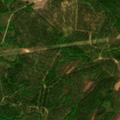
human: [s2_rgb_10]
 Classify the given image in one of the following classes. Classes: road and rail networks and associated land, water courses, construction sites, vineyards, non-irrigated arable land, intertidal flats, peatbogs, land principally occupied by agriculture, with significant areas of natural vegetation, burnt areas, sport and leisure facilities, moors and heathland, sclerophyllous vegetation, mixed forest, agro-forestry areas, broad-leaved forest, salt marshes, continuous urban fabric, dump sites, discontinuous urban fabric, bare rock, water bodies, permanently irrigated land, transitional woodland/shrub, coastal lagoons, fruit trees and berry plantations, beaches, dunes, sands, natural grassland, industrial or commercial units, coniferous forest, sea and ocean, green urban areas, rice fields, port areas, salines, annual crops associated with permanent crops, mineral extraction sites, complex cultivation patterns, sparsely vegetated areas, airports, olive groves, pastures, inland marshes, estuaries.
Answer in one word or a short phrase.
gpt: mixed forest, transitional woodland/shrub